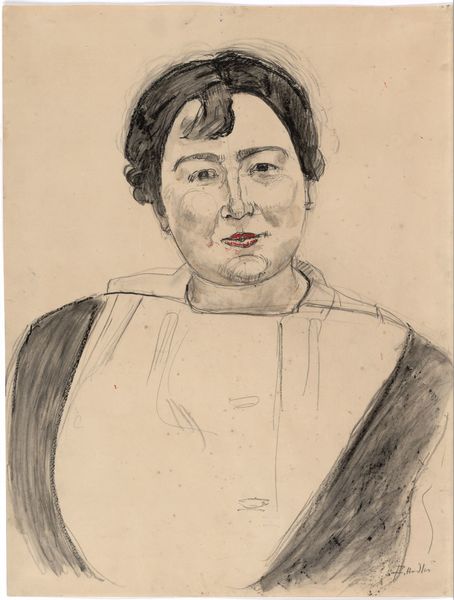
Titel: Brustbild einer jungen Frau (Francoise Vibert-Miale)
Künstler: Ferdinand Hodler
Standort: Wien
Institution: Albertina, Wien
Schlagwörter: kopf, schatten, aquarell, frau, frisur, haar, hintergrund, kleid, mund, nase, schwarz, skizze, weiss, zeichnung, blick, rot, hemd, augen, bluse, gesicht, kleidung, kragen, mensch, ärmel, bildnis, hals, portrait, porträt, signatur, haare, person, augenbrauen, brustbild, en face, frontal, kinn, lippen, locke, ohren, schultern, lächeln, schürze, wangen, studie, farblos, brauen, büste, augenbraue, lippenstift, tusche, schraffur, bleistift, frontalansicht, bär, haarlocke, modellierung, stirnlocke, 1910